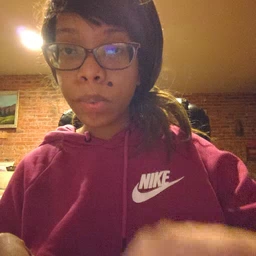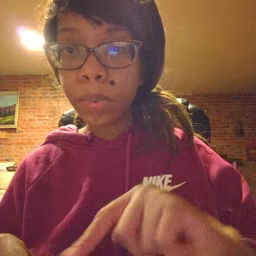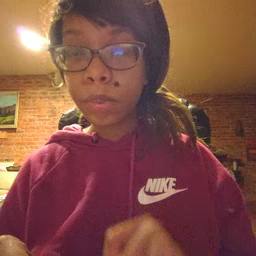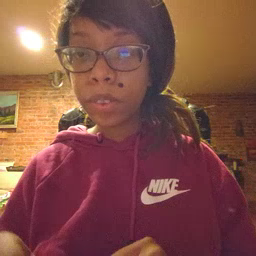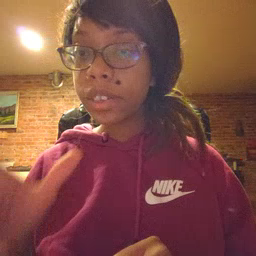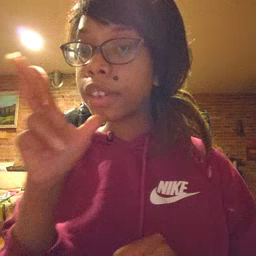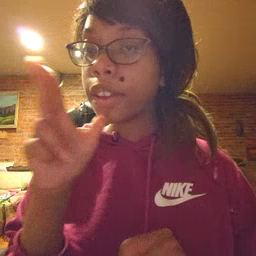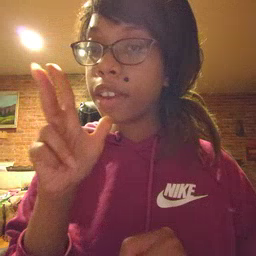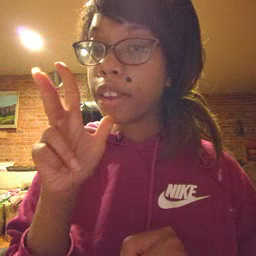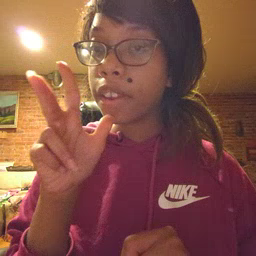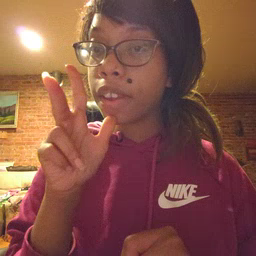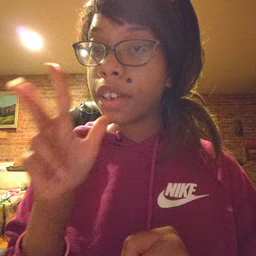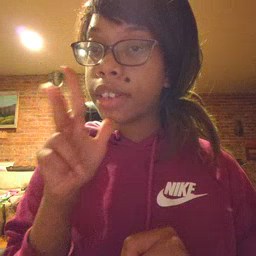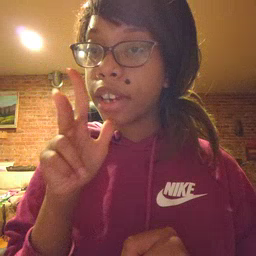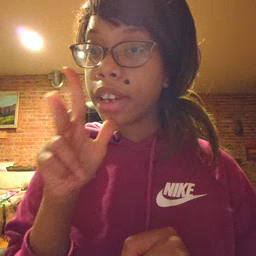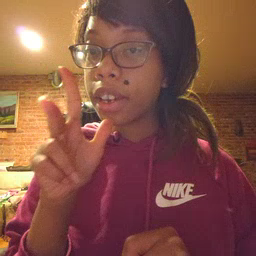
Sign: hen